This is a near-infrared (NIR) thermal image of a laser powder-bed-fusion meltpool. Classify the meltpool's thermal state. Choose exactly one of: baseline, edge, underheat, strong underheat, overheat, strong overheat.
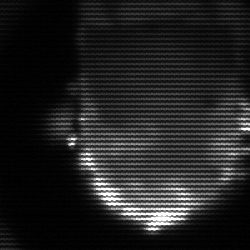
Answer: baseline